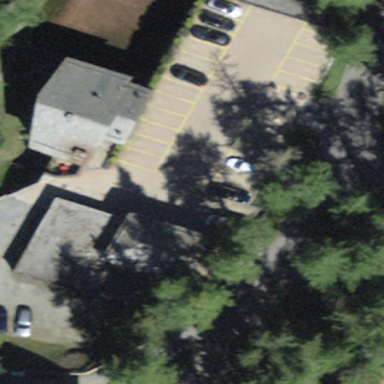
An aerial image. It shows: Building with rooftop parking.